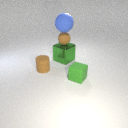
large blue rubber sphere above small brown rubber sphere